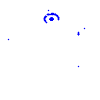
Particle: proton